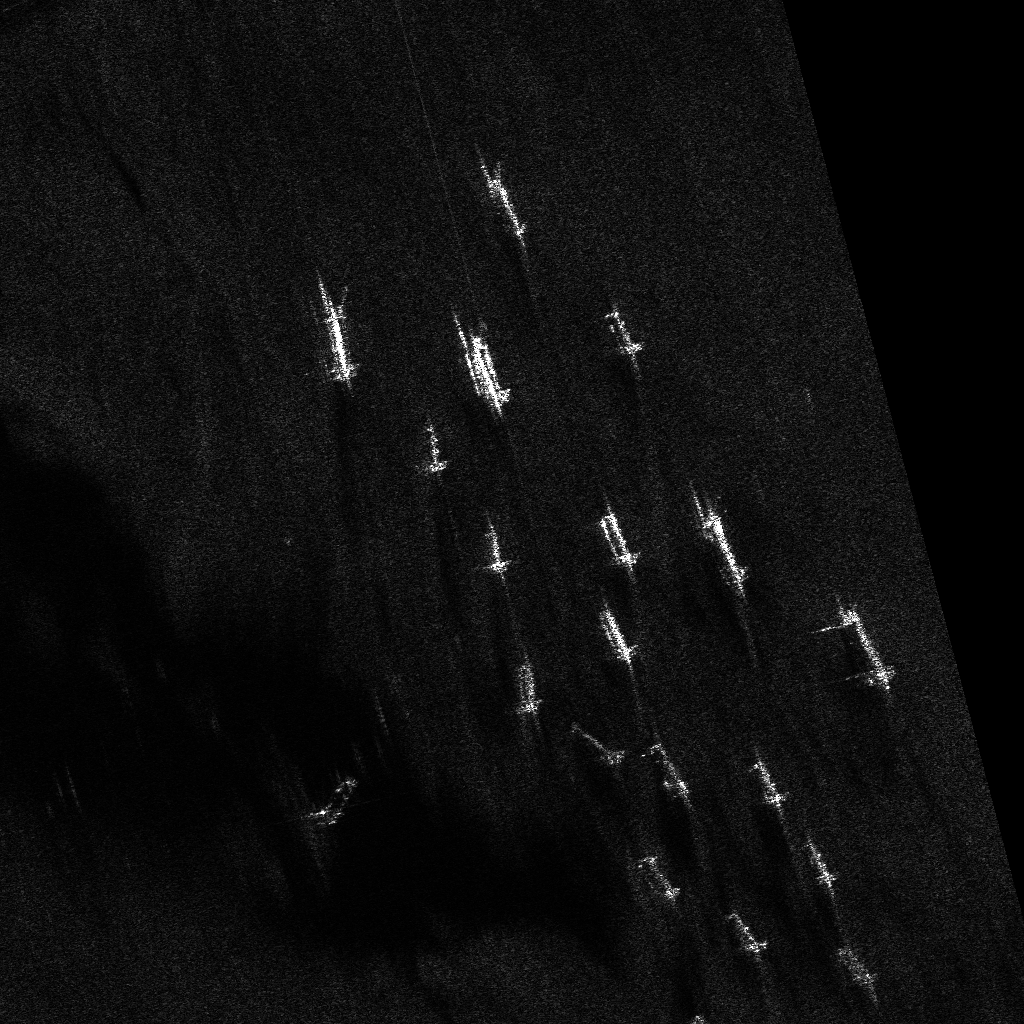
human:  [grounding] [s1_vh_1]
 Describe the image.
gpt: In the satellite image, there is  <ref>2 medium cell-container </ref> <box>[[26, 30, 38, 34, 76], [41, 34, 53, 38, 76]]</box> located at center,  <ref>2 medium cell-container </ref> <box>[[65, 51, 76, 55, 76], [79, 61, 89, 64, 67]]</box> located at right,  <ref>1 small cell-container </ref> <box>[[56, 61, 63, 63, 66]]</box> located at center,  <ref>2 large container </ref> <box>[[45, 53, 51, 55, 72], [39, 42, 45, 44, 72]]</box> located at center,  <ref>3 small dredger </ref> <box>[[57, 31, 63, 34, 72], [56, 51, 63, 53, 72], [48, 65, 54, 68, 84]]</box> located at center,  <ref>3 small dredger </ref> <box>[[31, 74, 34, 81, 35], [61, 84, 68, 87, 54], [62, 73, 68, 76, 54]]</box> located at bottom,  <ref>1 large container </ref> <box>[[45, 18, 53, 21, 66]]</box> located at top,  <ref>4 medium container </ref> <box>[[71, 76, 78, 78, 66], [76, 83, 83, 85, 66], [80, 94, 87, 96, 57], [69, 90, 75, 92, 57]]</box> located at bottom right,  <ref>1 medium container </ref> <box>[[55, 71, 61, 73, 35]]</box> located at bottom.